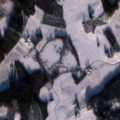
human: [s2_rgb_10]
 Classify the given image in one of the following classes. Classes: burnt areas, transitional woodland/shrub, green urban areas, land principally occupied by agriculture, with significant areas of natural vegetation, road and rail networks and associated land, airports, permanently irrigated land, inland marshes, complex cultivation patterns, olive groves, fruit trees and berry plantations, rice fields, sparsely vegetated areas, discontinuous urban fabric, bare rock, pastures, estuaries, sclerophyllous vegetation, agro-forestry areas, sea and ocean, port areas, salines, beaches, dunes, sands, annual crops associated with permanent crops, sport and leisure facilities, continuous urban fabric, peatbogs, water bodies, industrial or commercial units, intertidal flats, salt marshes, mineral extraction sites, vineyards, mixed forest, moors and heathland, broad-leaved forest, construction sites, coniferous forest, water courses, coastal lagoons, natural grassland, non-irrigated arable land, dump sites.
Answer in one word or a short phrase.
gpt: non-irrigated arable land, coniferous forest, mixed forest